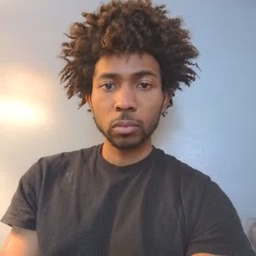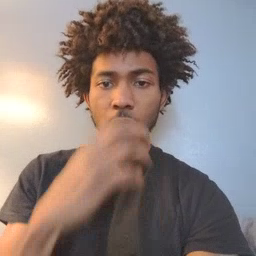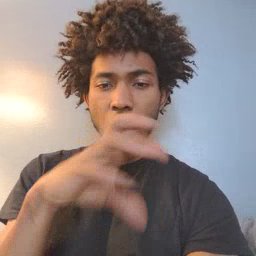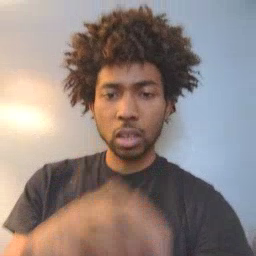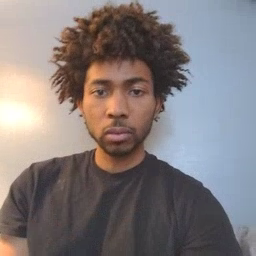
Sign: hot